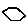
Label: hexagon